Question: I have developed a simple MIDI application that allows me to play MIDI notes, in order for the user to be able to interact with the UI whilst the MIDI sounds are playing I have put the logic necessary in an anonymous subclass like so:
'''
public static void Play()
{
new Thread(new Runnable()
{
public void run()
{
if (!_sequencer.isRunning())
{
try
{
_sequencer.setSequence(_sequence);
_sequencer.start();
}
catch (Exception e)
{
Logger.Add(e.getMessage());
}
}
}
}).start();
}
'''
Although the music begins to play the UI still fails to respond when I click on a ComboBox for example, I have something similar working fine in C#.
Is there some sort of caveat to thread in Java that would explain the behaviour i'm seeing?
(The Java API I'm using if it helps - <URL>
Thanks for your time.
Click around the UI a little more and noticed something interesting; everything seems to work fine with exception to two ComboBoxes in the top left most corner, I've tried deleting them and replacing them but makes no difference. The boxes change to blue when clicked (as it would normally) but the drop down box does not appear below it and the colour does not return to it's default when focus is on another UI component. Could it be a bug introduced by NetBeans perhaps?

Well after much trial and error I have finally found the cause of the problem, the threading works great. The problem was that NetBeans has somehow realigned my UI components which causes the Window to fill the screen, manually resizing and testing the ComboBoxes showed that they actually worked fine.
Thanks for everybodys feedback!
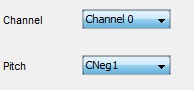
Answer: Well after much trial and error I have finally found the cause of the problem, the threading works great. The problem was that NetBeans has somehow realigned my UI components which causes the Window to fill the screen, manually resizing and testing the ComboBoxes showed that they actually worked fine.